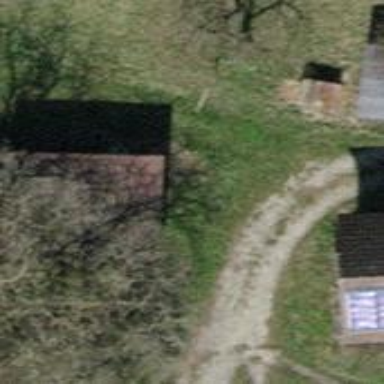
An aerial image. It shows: Shed building.